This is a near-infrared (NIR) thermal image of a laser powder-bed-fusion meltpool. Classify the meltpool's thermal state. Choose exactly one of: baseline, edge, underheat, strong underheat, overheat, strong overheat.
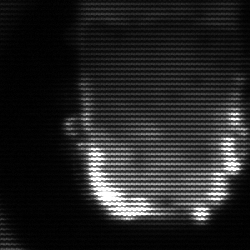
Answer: baseline